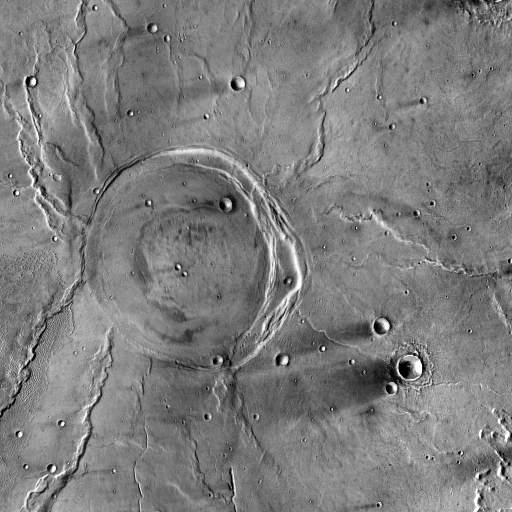
Crater classes present: Background, Other, Layered